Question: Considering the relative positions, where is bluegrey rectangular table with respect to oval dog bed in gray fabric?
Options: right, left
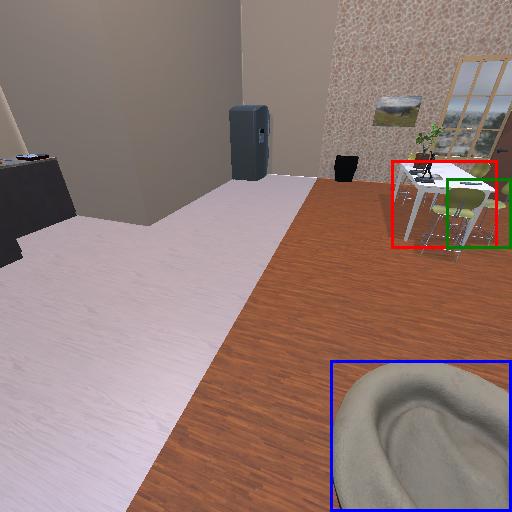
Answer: right